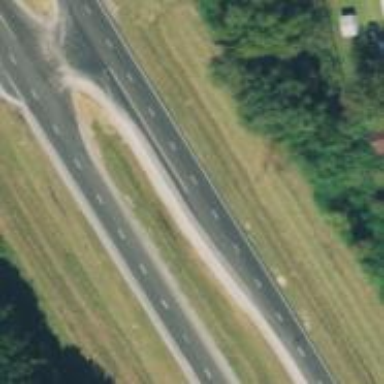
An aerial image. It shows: Asphalt trunk highway which is also expressway.